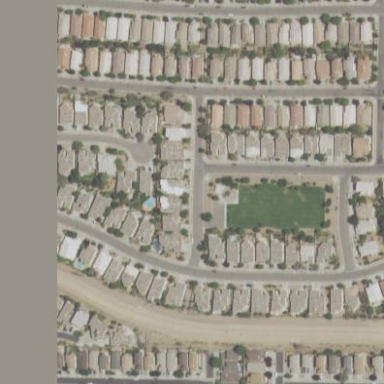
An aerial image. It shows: Single-family residential area.